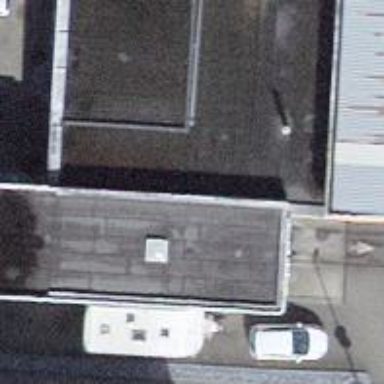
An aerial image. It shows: Car wash facility.